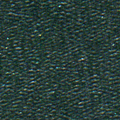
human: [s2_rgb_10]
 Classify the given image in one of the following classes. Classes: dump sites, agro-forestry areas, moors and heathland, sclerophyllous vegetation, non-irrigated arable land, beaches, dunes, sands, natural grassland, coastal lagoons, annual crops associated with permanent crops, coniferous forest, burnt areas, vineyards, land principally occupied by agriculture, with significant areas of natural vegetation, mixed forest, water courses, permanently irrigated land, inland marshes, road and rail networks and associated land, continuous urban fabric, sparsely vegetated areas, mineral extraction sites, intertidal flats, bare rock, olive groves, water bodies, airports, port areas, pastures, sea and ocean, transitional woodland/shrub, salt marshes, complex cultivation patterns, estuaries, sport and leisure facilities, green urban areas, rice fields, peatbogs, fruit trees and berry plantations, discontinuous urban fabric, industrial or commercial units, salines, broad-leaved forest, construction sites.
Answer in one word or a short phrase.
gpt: sea and ocean